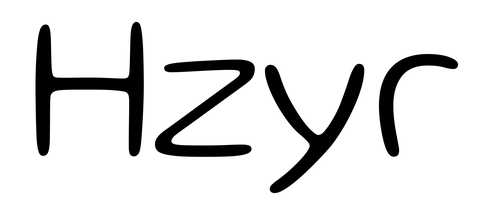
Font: Gluten_ExtraLight